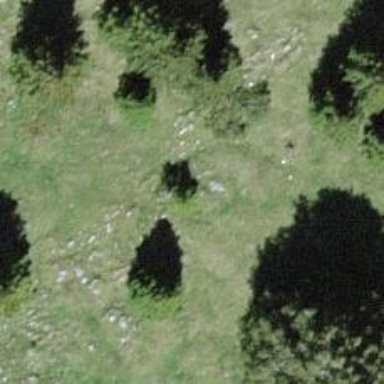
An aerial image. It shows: Needle-leaved tree in natural setting.